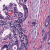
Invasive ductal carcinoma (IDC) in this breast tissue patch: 1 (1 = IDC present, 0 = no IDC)